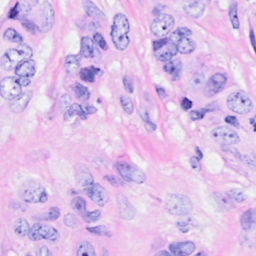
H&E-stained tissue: Breast